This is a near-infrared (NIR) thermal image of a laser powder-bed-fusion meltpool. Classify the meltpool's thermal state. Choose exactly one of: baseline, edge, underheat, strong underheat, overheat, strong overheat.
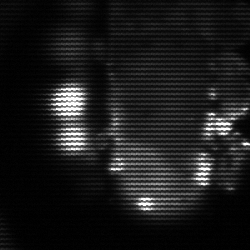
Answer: strong underheat